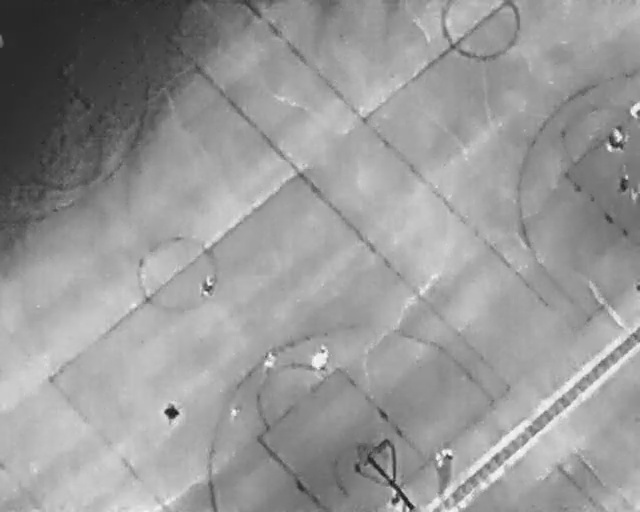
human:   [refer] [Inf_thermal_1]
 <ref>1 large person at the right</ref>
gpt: <box>[[95, 34, 99, 36, 2]]</box>